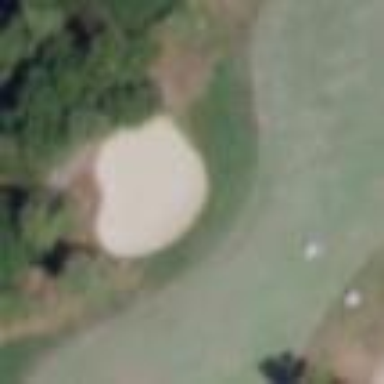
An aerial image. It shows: Golf fairway in the image.